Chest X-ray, PA view. Patient: 46 years old, sex F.
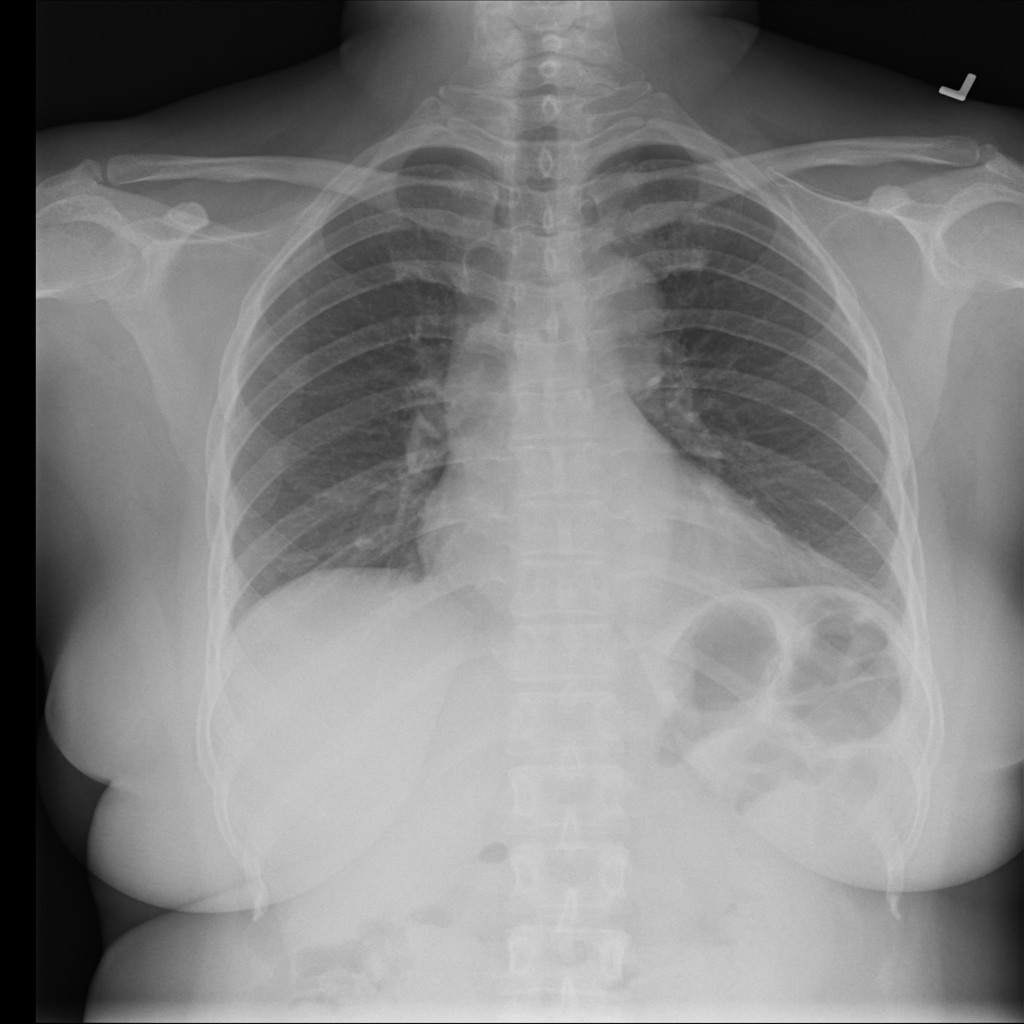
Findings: No Finding